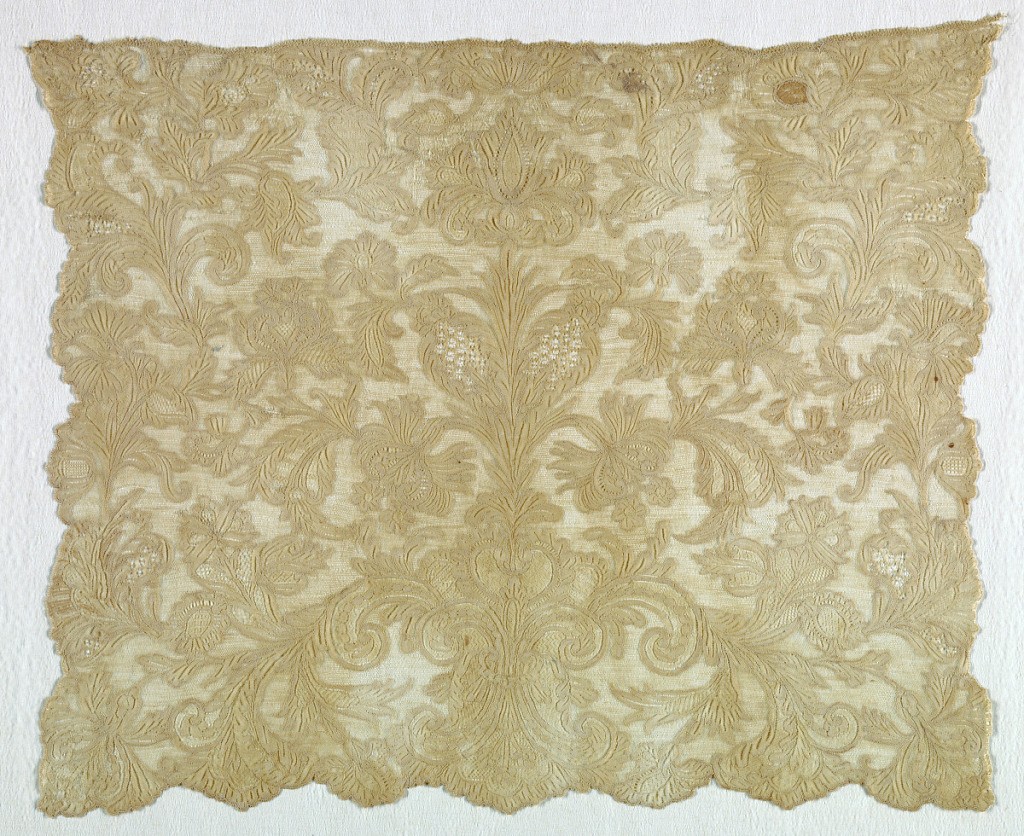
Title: Cravat end
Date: early 18th century
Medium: linen Technique: needle lace with ground of loop and twist with twist return
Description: Symmetrical lace pattern with scrolling floral and foliage motifs and scalloped edges.